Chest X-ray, PA view. Patient: 45 years old, sex M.
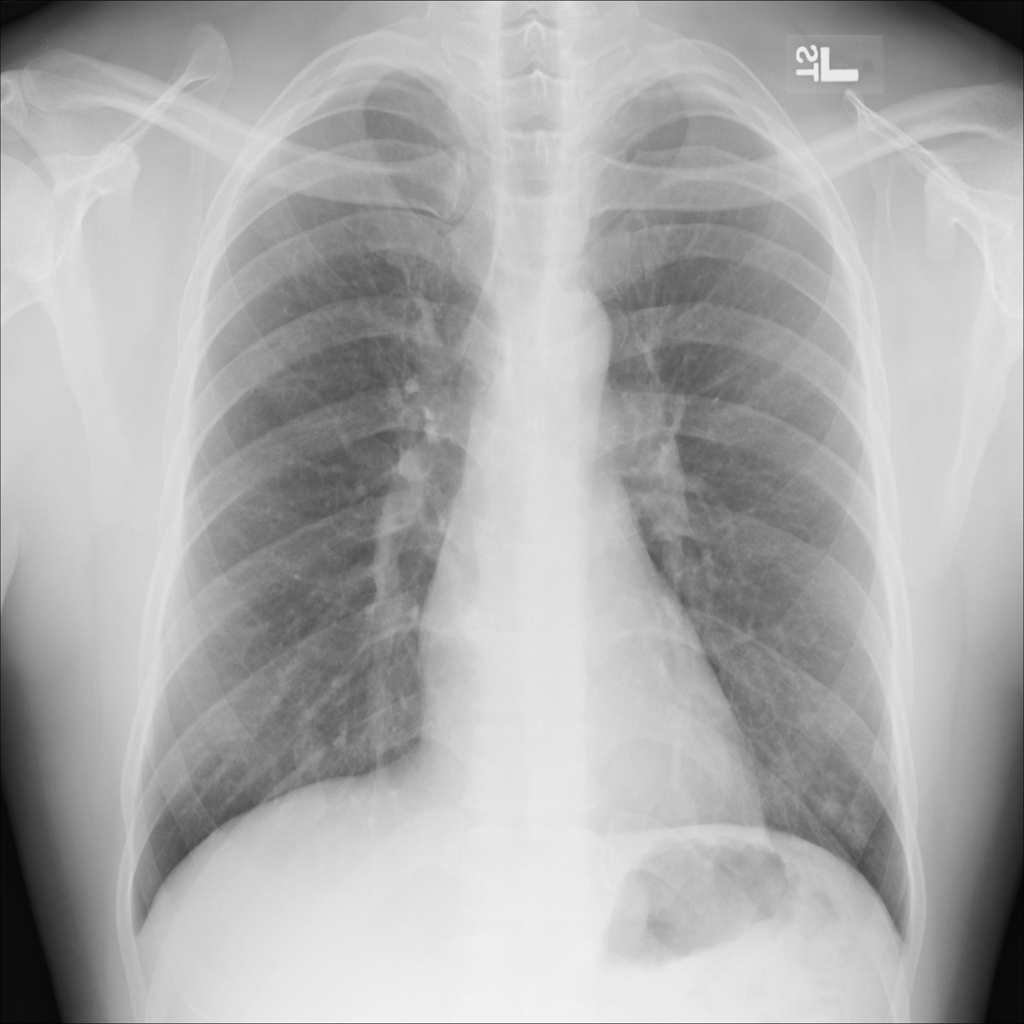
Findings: Nodule